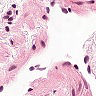
Metastatic tissue present: no